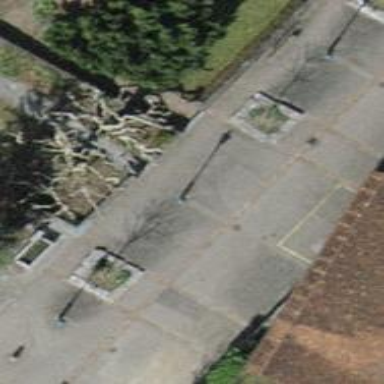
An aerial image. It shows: Footway made of cobblestone.